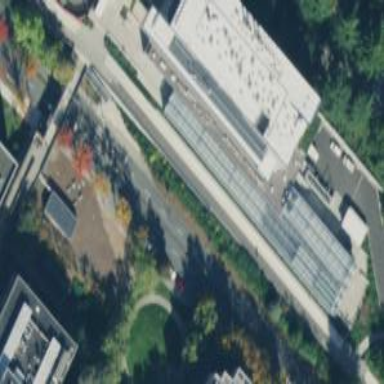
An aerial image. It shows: Building with glass roof.